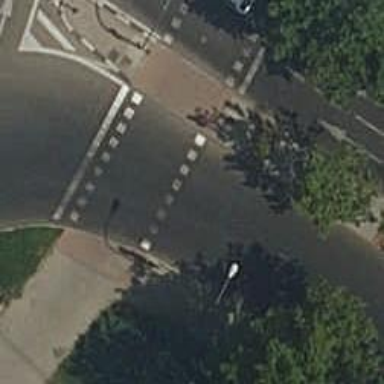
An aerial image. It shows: Asphalt footway with crossing controlled by traffic signals and pedestrian island.